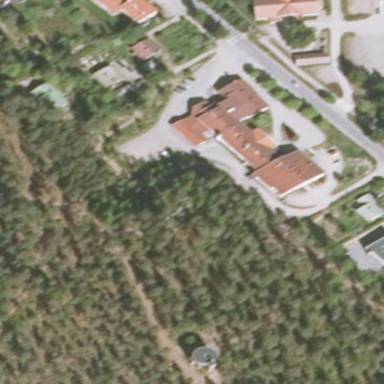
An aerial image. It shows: Hospital building.